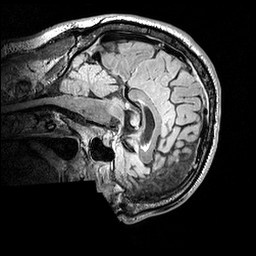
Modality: FLAIR
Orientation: sagittal
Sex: male
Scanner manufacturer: siemens
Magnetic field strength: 3 T
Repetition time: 5 s
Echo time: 0.395 s